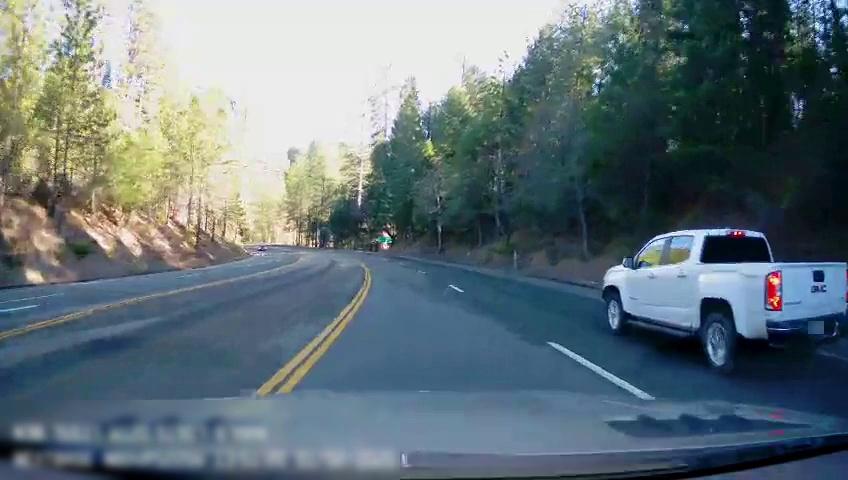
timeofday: Day
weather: Sunny
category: Drivable Space
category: Vehicles | Truck
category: Lanes | Alternate Lane
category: Lanes | Alternate Lane
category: Lanes | Current Lane
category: Lanes | Alternate Lane
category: Lanes | Opposite Lane
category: Lanes | Opposite Lane
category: Lanes | Opposite Lane
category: Lanes | Opposite Lane
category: Traffic | Signs